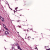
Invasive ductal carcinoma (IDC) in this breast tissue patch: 0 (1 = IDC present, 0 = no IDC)